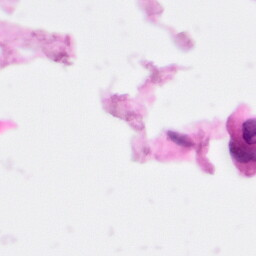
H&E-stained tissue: Pancreatic